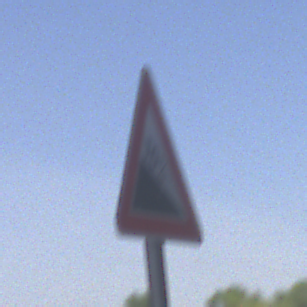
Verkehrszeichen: Gefaelle10
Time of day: Midday
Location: Roofed (Underpass)
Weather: Clear
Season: NotSpecified
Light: Natural